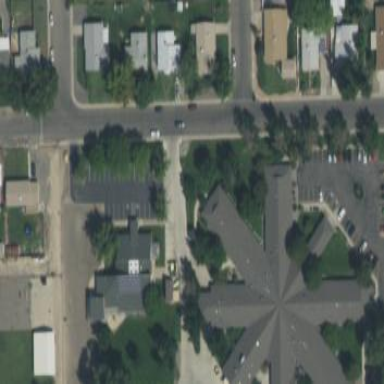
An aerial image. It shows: Commercial building that serves as nursing home.